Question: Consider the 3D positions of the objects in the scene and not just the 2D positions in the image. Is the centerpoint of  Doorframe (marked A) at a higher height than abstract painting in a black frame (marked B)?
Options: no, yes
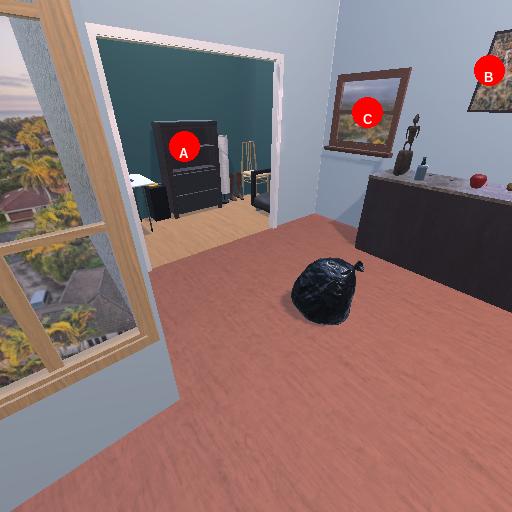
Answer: no